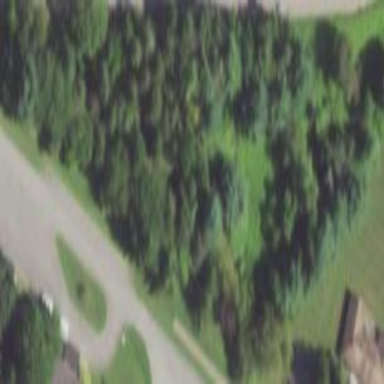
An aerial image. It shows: Mixed leaf woodland.